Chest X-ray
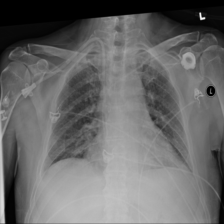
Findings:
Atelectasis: negative
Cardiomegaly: negative
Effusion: negative
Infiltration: negative
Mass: negative
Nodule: negative
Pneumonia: negative
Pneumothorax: negative
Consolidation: negative
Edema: negative
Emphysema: negative
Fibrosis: negative
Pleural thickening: negative
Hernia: negative